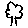
Label: tree